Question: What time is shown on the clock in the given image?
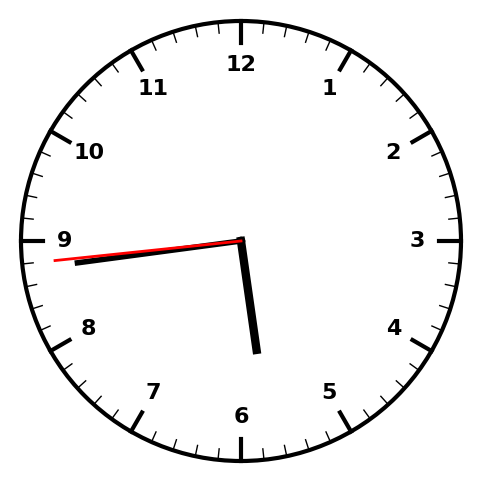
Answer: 05:43:44